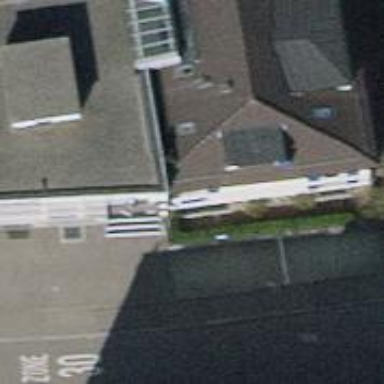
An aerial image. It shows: Apartment building with hipped roof.